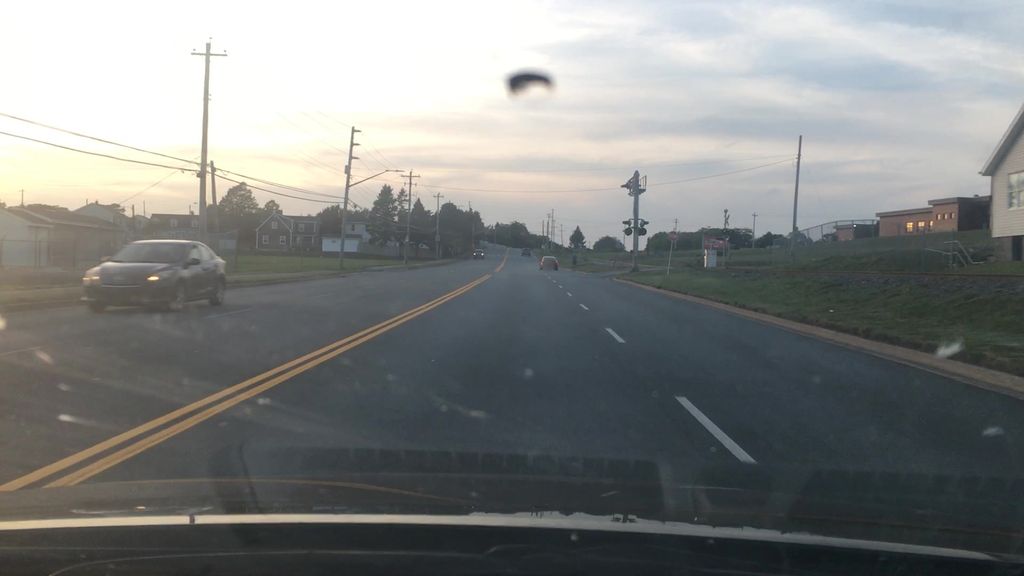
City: halifax